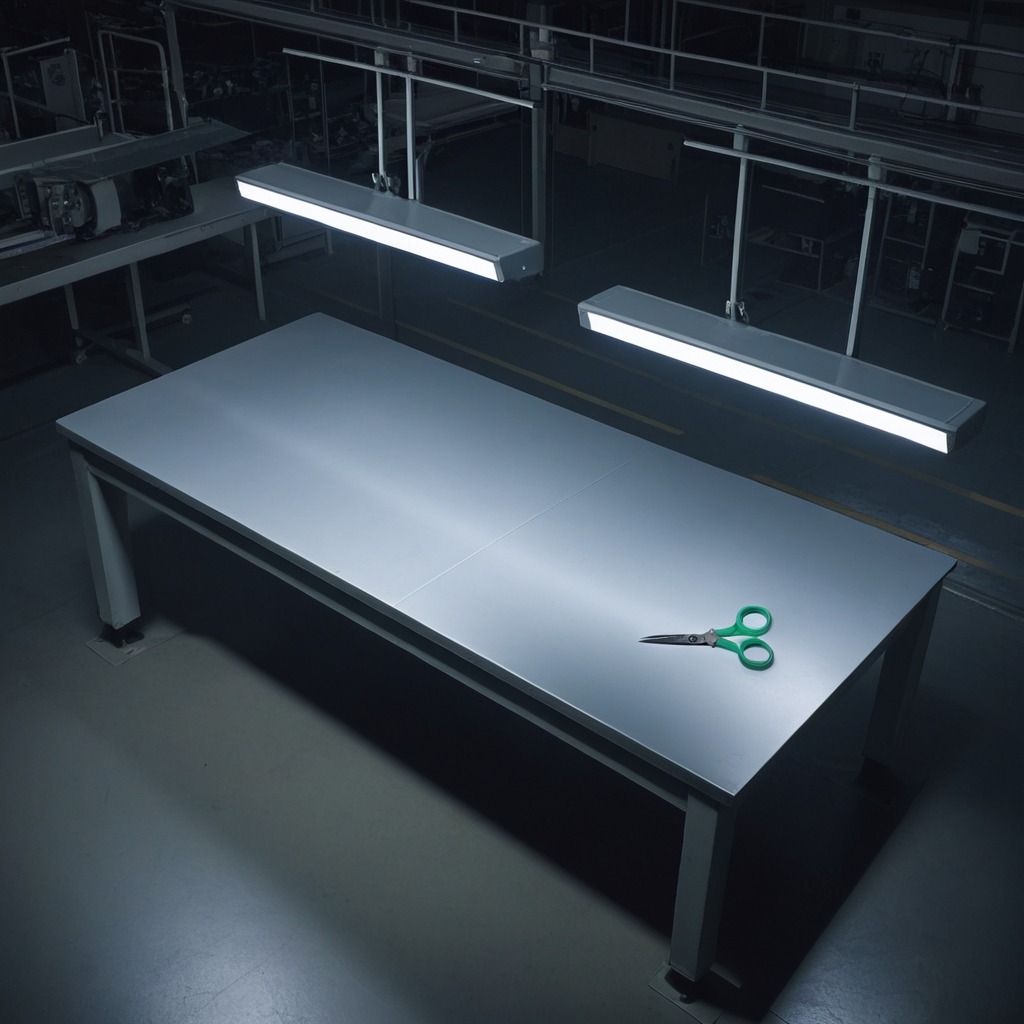
A scissor is lying on the tabletop in the evening.